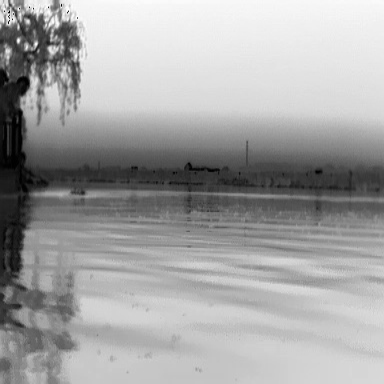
There is a canoe in the infrared image.